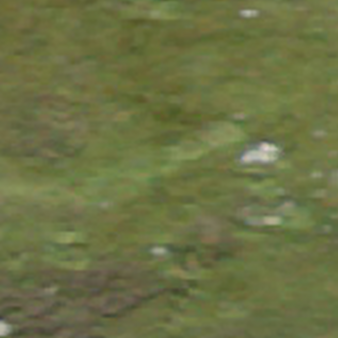
Label: other